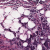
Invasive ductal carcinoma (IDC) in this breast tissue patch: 1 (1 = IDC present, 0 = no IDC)